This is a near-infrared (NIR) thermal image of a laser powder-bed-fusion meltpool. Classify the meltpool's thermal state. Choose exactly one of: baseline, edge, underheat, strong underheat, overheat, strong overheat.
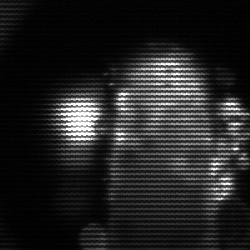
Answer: strong underheat